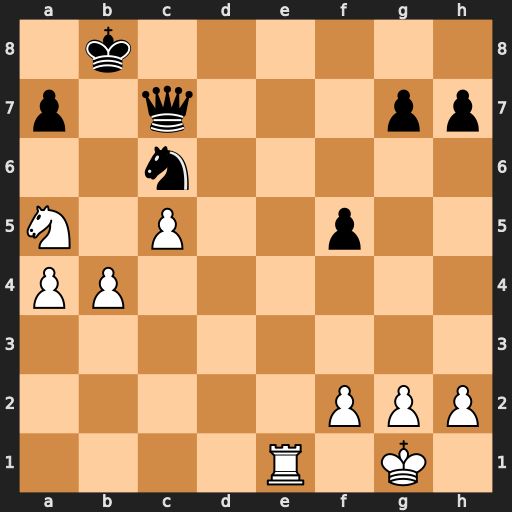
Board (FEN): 1k6/p1q3pp/2n5/N1P2p2/PP6/8/5PPP/4R1K1
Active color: w
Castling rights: -
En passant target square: -
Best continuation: Re8+ Nd8 Rxd8+ Qxd8 Nc6+ Kc8 Nxd8